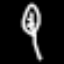
Label: leaf